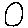
Label: circle